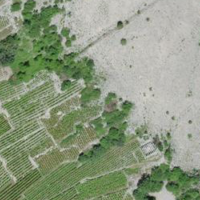
EUNIS habitat code: 48
Species observed at this site:
Opuntia humifusa